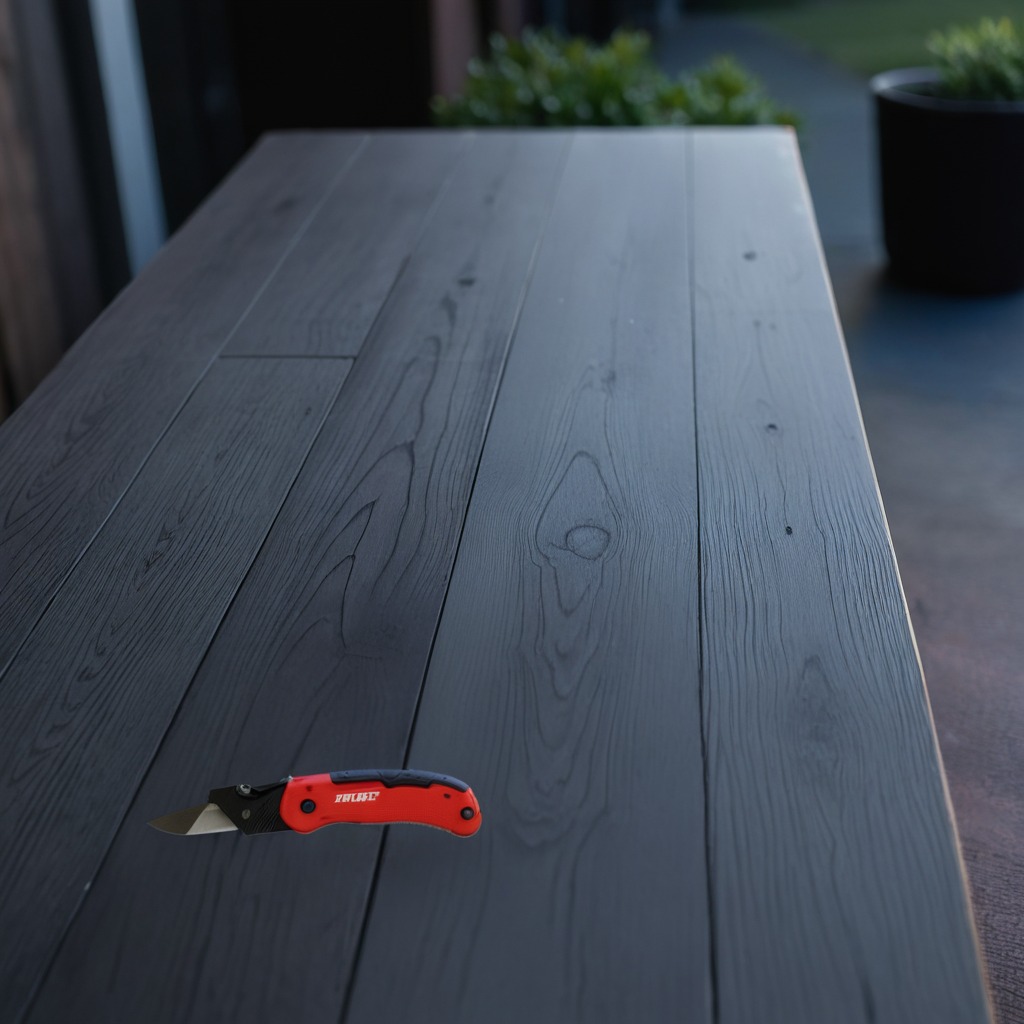
A utility knife lies on a table with faint burn marks in a small garage at twilight.